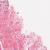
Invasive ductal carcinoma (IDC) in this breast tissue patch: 0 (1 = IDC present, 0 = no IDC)